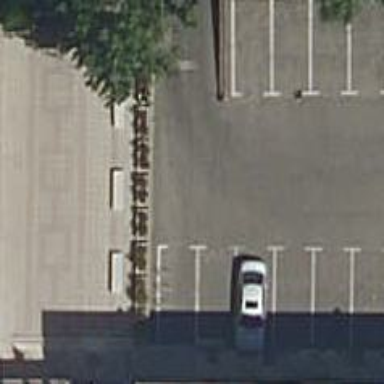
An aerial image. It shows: Bicycle parking area with stands.